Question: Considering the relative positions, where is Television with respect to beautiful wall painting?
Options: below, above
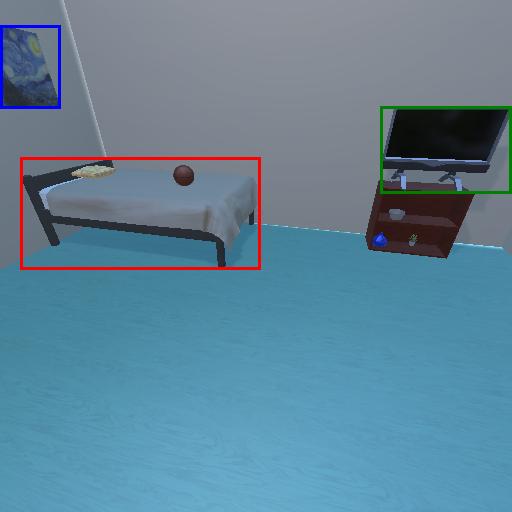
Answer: below